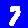
Digit: 7